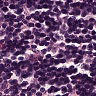
Metastatic tissue present: no